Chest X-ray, PA view. Patient: 51 years old, sex M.
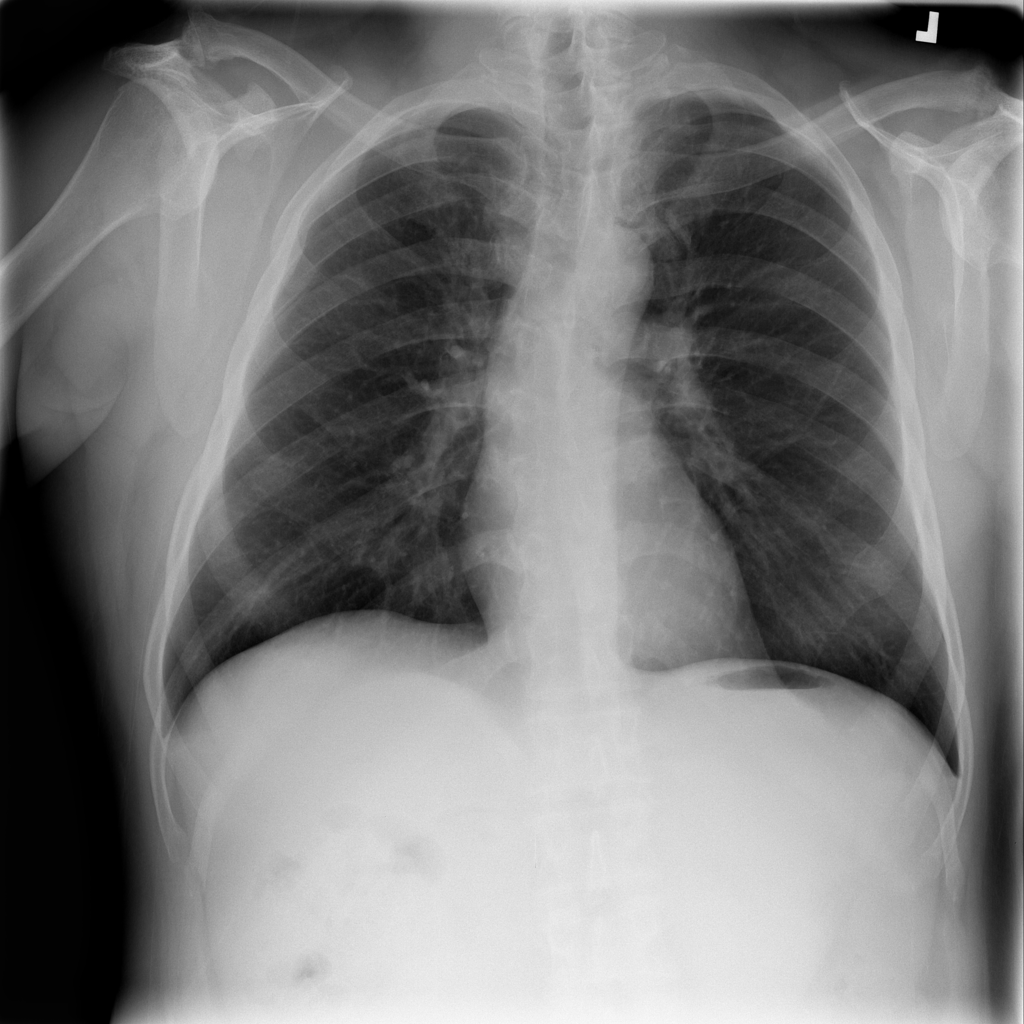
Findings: No Finding